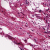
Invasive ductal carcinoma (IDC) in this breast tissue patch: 0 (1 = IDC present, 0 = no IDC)